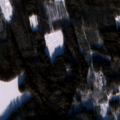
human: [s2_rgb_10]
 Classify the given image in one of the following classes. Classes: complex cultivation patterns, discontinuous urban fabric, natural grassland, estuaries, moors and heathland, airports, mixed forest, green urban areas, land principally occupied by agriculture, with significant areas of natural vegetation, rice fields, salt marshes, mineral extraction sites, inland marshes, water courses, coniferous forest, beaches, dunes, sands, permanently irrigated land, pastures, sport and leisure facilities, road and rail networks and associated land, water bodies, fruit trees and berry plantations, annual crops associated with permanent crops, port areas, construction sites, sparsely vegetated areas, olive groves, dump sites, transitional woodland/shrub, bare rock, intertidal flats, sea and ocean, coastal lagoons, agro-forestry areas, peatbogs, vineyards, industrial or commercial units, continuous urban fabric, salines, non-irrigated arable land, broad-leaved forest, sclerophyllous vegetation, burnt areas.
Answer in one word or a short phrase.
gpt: coniferous forest, mixed forest, transitional woodland/shrub